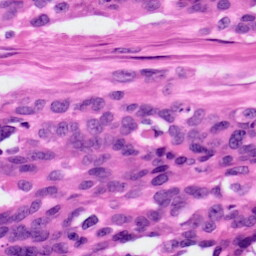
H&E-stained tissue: Ovarian